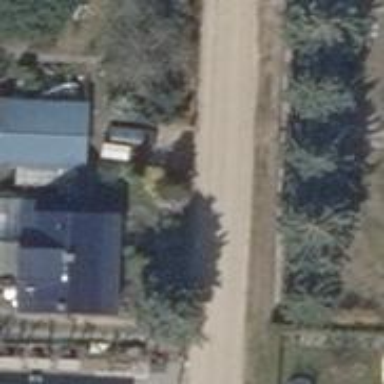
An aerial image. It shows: Driveway leading to service road.